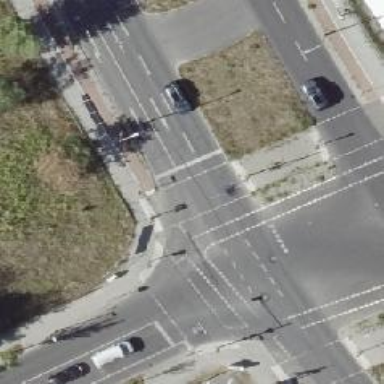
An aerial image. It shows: Road with traffic signals.